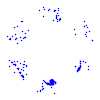
Particle: pion